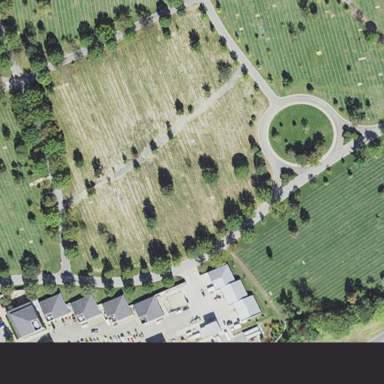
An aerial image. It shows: Sector in the cemetery.